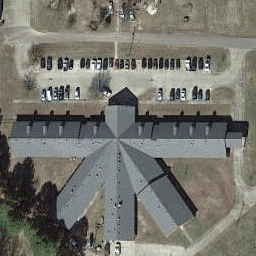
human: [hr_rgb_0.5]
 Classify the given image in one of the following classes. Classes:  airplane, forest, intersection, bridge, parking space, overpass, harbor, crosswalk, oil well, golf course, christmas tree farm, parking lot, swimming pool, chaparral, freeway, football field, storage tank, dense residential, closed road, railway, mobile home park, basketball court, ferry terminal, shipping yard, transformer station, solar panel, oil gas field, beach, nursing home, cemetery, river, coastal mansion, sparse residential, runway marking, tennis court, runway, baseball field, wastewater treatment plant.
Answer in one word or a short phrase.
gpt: nursing home